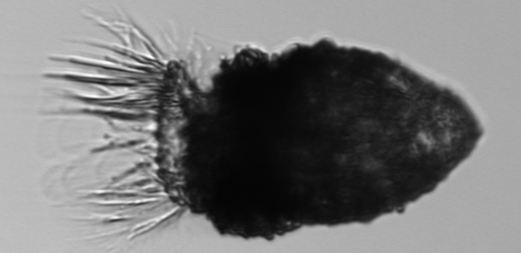
Label: Stenosemella_morphotype1